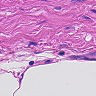
Metastatic tissue present: no